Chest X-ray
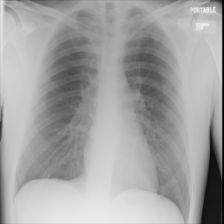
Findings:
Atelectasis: negative
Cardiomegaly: negative
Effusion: negative
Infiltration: negative
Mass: negative
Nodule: negative
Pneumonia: negative
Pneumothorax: negative
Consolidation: negative
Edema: negative
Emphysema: negative
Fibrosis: negative
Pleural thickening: negative
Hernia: negative